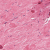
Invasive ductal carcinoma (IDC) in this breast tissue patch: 0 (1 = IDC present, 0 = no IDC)